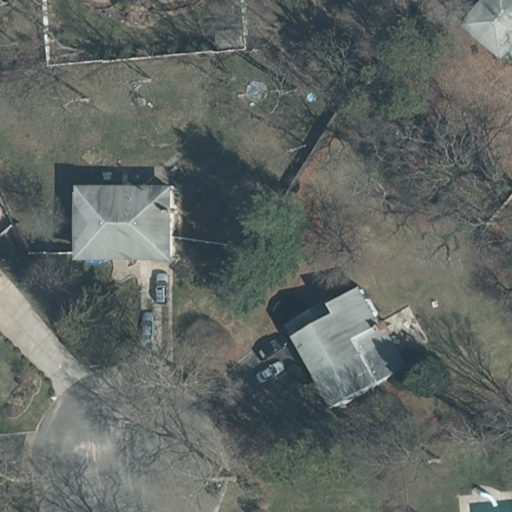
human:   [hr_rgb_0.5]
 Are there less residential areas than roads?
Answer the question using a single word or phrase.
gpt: no

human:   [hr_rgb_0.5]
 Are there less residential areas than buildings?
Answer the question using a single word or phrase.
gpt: yes

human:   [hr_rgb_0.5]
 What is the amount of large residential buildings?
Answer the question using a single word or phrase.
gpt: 0

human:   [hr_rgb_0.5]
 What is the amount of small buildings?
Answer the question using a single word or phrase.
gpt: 1

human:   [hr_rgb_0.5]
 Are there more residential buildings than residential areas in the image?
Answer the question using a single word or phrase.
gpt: yes

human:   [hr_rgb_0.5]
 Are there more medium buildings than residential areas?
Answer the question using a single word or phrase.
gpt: yes

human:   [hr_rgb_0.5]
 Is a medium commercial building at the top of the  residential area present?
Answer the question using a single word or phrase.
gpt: no

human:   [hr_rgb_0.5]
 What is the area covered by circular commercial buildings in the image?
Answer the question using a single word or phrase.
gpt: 0m2

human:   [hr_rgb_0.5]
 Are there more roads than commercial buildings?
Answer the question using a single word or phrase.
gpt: yes

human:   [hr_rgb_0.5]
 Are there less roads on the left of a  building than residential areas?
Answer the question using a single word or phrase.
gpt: no

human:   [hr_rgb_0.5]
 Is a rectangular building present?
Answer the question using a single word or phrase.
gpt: yes

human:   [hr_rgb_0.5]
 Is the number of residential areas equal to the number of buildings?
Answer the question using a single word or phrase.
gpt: no

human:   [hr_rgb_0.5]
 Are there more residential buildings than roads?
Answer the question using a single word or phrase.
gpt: yes

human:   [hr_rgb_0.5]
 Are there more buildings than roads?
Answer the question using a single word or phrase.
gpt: yes

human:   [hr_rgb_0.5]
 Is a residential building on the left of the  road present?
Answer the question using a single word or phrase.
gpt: no

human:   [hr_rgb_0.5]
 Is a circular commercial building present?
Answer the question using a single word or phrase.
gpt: no

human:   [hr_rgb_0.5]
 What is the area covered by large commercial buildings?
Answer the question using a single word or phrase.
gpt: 0m2

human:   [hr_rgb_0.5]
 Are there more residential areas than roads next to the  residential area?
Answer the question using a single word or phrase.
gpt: no

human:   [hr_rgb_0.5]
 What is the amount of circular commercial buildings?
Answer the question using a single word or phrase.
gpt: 0

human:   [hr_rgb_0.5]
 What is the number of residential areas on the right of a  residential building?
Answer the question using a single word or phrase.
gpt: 1

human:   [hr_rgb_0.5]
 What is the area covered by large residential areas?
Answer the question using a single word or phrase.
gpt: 10632m2

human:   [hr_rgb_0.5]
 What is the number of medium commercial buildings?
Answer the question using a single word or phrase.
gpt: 0

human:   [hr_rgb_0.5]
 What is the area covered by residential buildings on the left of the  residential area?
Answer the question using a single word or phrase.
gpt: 650m2

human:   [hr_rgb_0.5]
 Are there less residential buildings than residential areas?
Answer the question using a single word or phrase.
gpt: no

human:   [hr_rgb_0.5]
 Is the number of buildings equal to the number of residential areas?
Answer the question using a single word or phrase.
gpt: no

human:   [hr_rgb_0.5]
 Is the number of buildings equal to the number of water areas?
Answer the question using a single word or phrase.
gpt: no

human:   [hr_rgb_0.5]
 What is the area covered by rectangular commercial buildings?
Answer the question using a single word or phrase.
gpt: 0m2

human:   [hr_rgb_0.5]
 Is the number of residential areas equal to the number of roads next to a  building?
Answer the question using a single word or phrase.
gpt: yes

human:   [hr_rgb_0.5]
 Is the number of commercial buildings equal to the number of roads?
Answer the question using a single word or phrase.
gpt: no

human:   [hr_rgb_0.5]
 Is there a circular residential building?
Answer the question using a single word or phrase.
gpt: no

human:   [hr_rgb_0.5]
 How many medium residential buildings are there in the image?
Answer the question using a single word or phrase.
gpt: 2

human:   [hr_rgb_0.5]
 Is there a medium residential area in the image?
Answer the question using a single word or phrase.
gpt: no

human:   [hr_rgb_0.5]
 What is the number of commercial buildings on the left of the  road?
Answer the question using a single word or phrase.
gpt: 0

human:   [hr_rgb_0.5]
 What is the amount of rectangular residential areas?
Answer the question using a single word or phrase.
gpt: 1

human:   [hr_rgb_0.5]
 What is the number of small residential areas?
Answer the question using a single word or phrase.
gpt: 0

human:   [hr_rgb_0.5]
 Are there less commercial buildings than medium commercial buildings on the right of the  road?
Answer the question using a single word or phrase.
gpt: no